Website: crate-barrel
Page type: account-selection
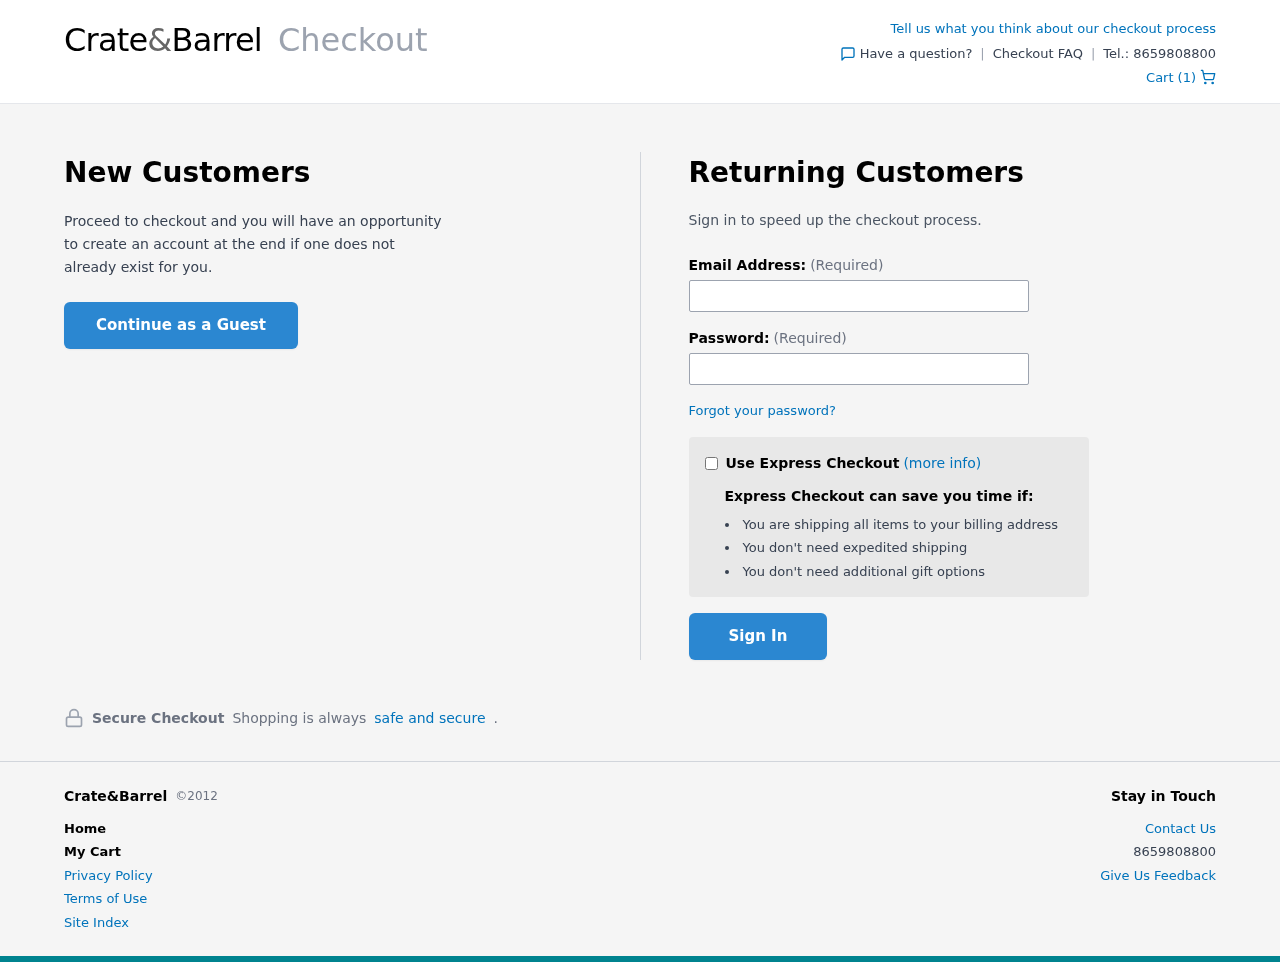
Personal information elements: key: PII_EMAIL
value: shannon.jacobs@yahoo.com
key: PII_PHONE
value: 8659808800
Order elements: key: ORDER_NUM_ITEMS
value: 1